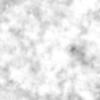
Label: no_change